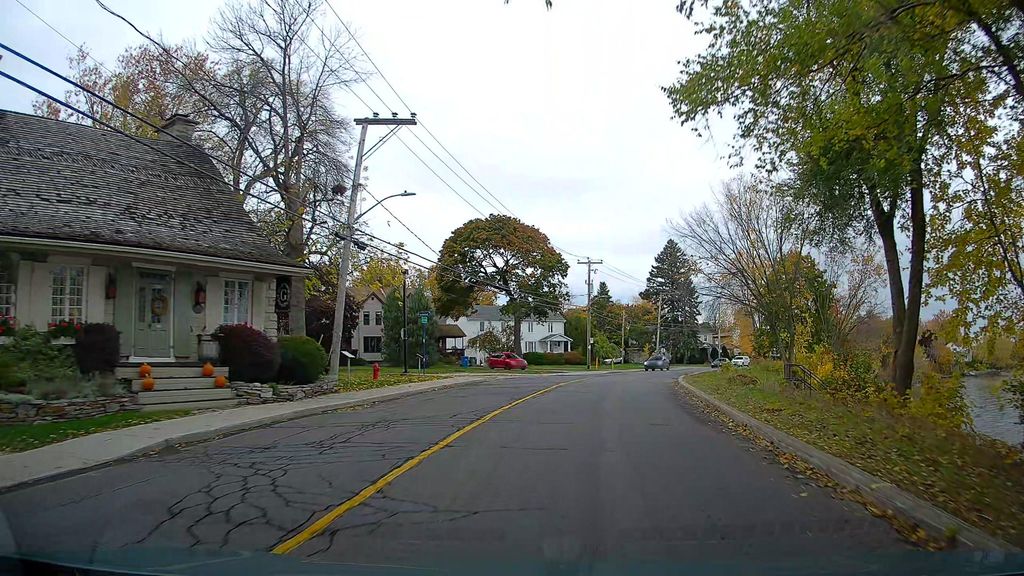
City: montreal